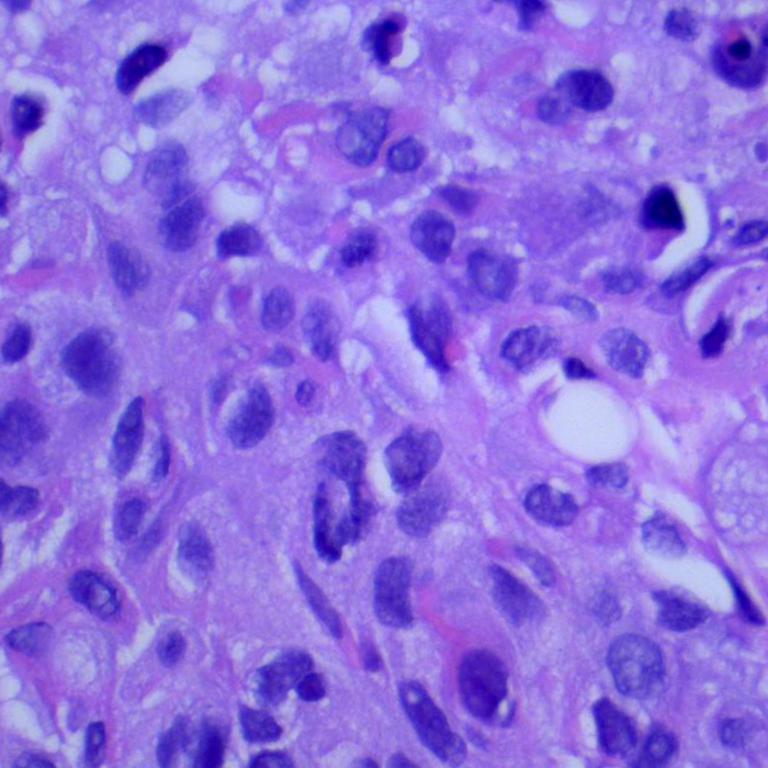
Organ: lung
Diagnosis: squamous carcinomas